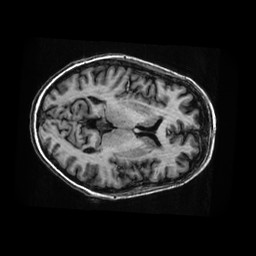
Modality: T1w
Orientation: axial
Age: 59
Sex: female
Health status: healthy
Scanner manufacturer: ge
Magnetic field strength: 3 T
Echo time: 0.0052 s